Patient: sex F, age 59
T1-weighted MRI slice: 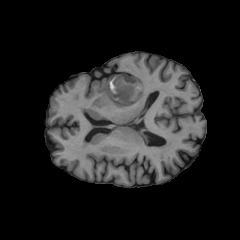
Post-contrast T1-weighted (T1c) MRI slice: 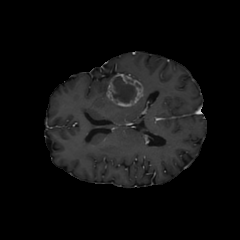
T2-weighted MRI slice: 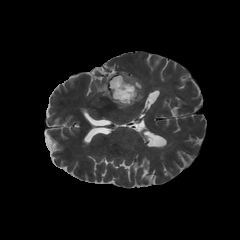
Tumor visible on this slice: yes
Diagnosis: Glioblastoma, IDH-wildtype
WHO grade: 4